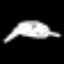
Label: frog